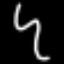
Label: squiggle